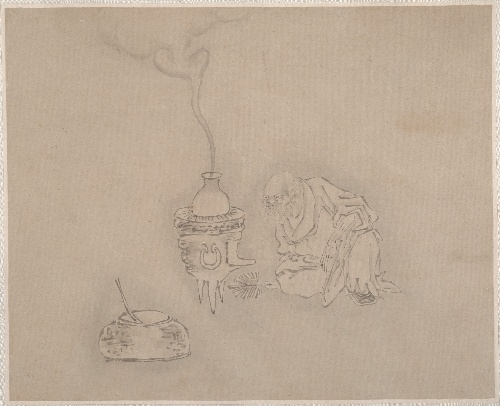
Artist: Unidentified artist
Date: 20th century
Object type: Album leaf
Classification: Paintings
Medium: Leaf from an album; ink on paper
Culture: China
Period: Qing dynasty (1644–1911)
Dimensions: H. 9 11/16 in. (24.6 cm); W. 12 in. (30.5 cm)
Department: Asian Art
Credit line: Gift of Fritzi and Murray Sanders, 1984
Accession year: 1984
Repository: Metropolitan Museum of Art, New York, NY
Tags: Men